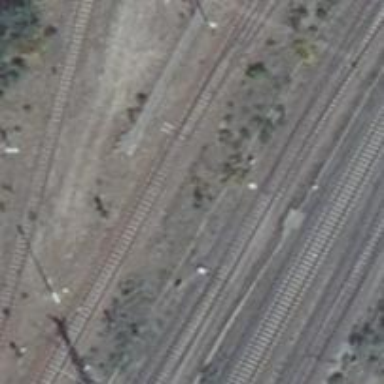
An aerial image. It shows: Abandoned railway yard.